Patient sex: F
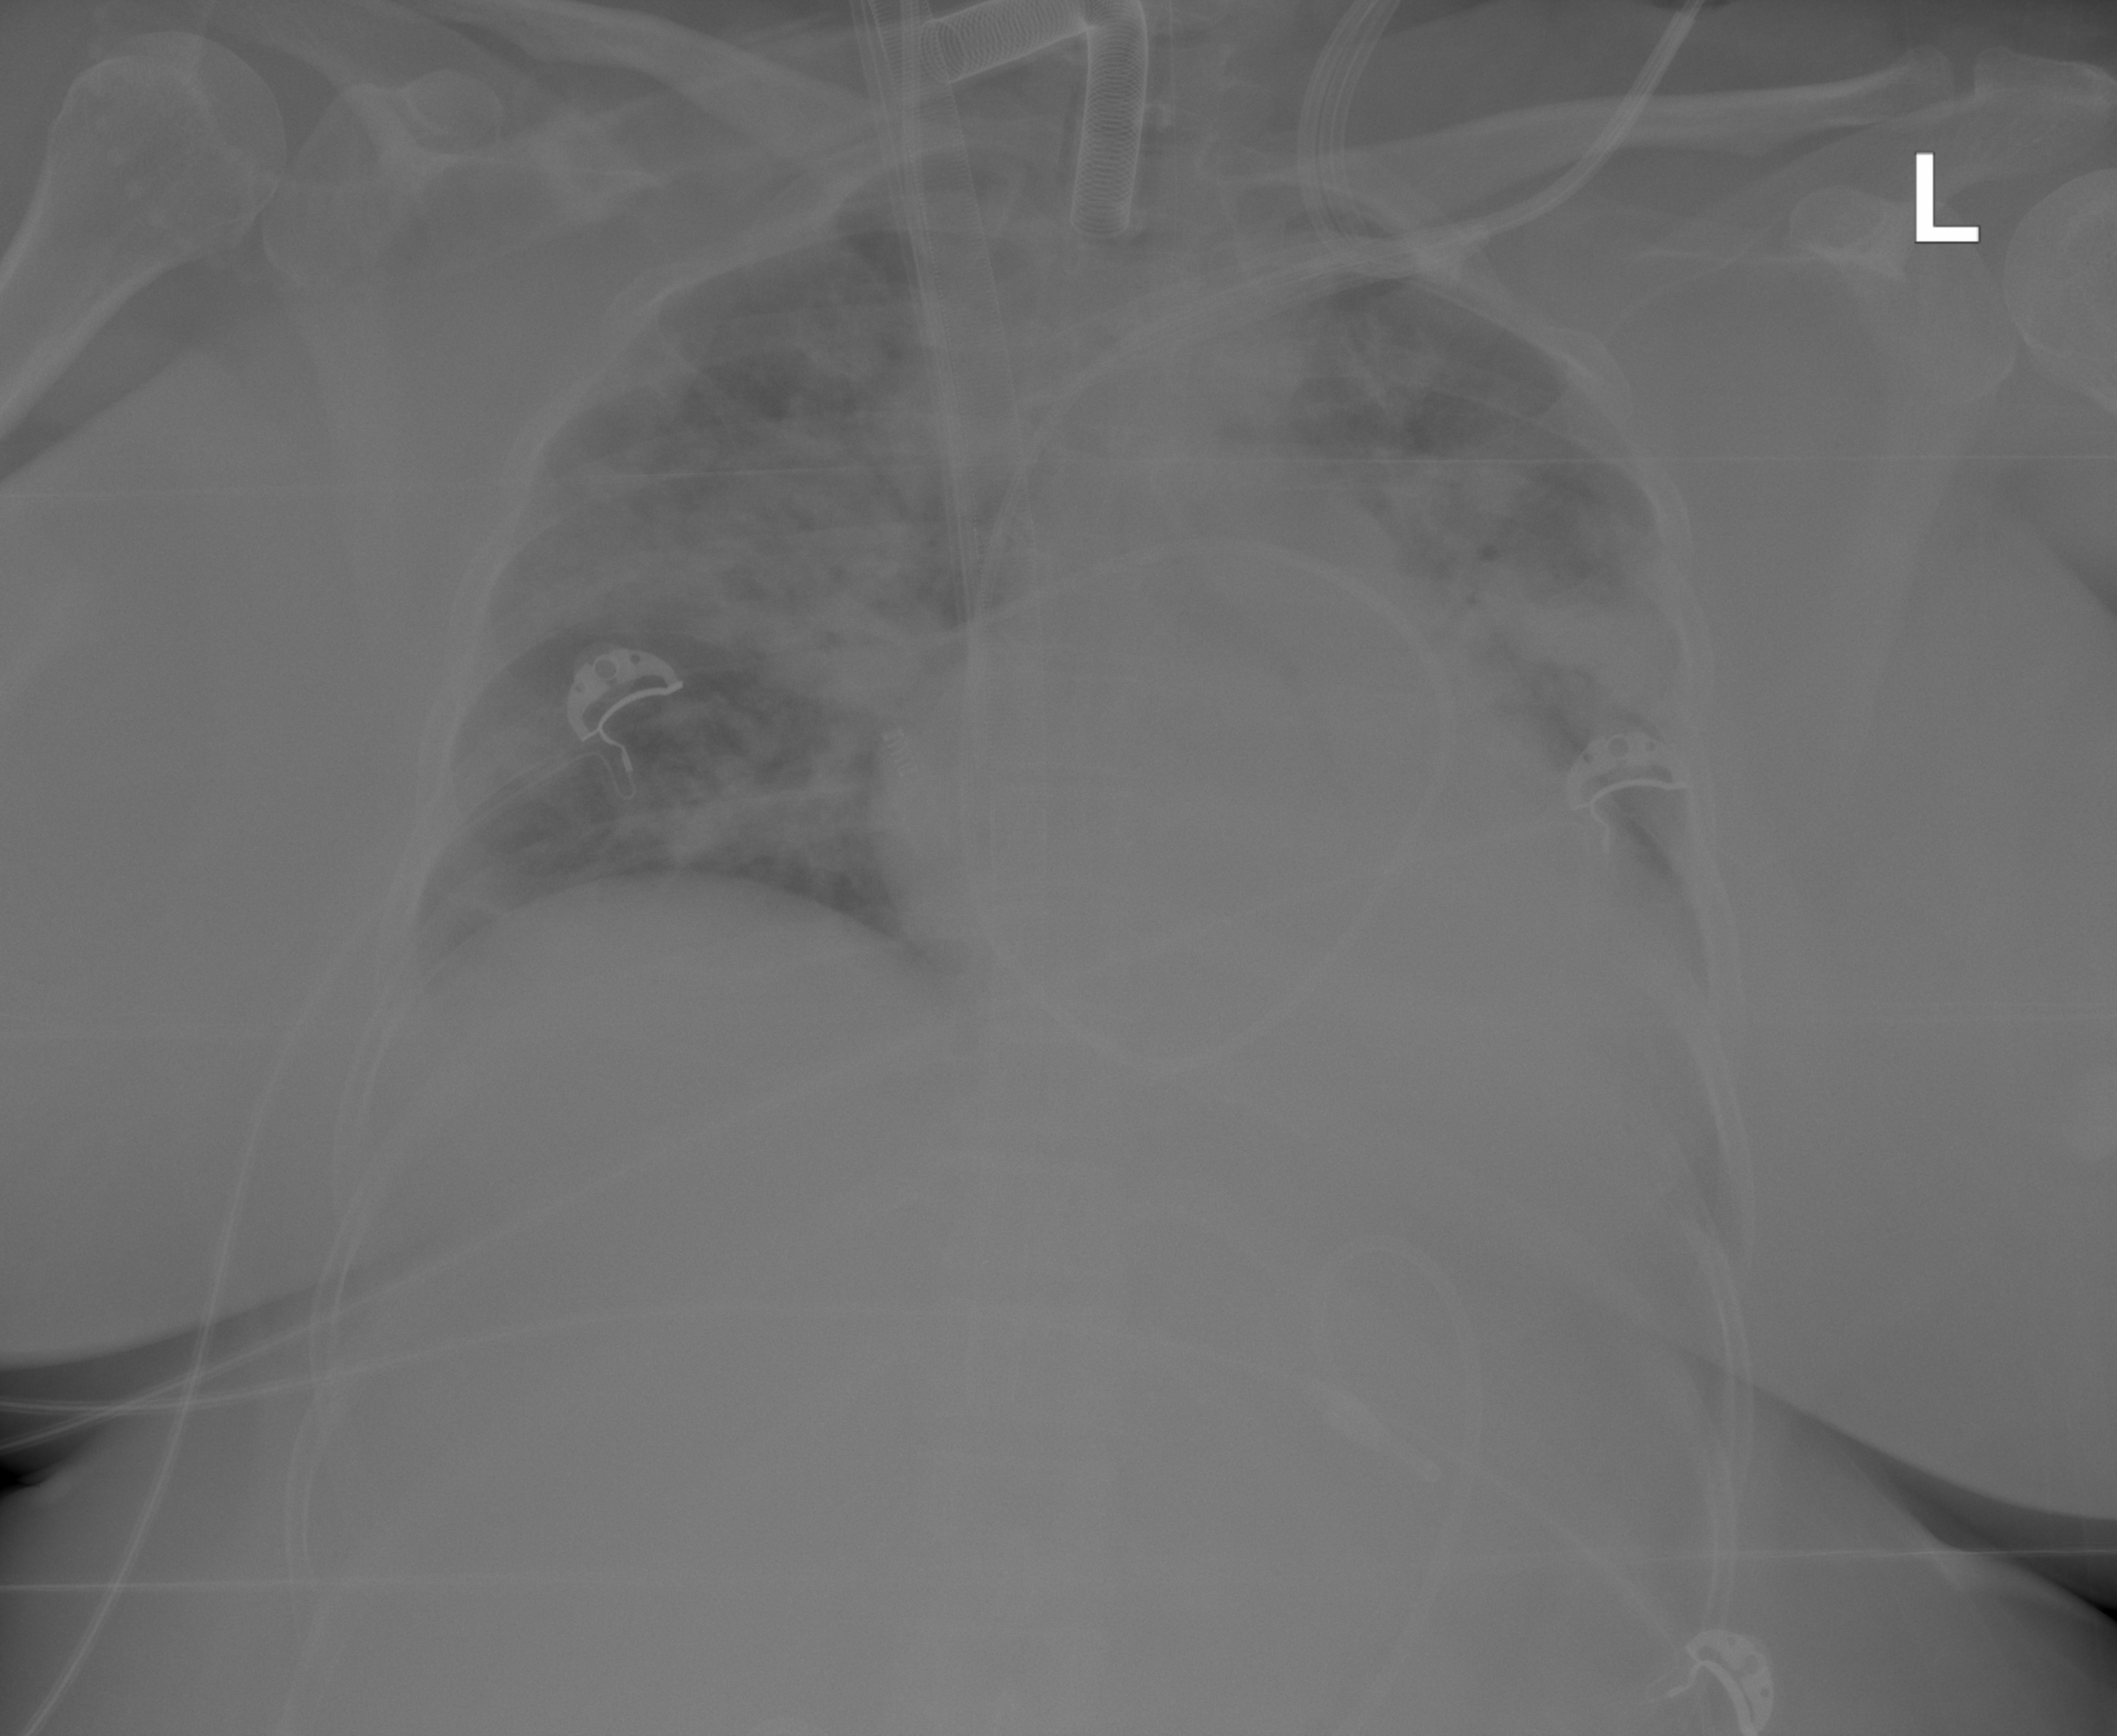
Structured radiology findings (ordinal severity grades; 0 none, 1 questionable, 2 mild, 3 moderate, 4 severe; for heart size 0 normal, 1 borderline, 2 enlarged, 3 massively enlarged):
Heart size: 1
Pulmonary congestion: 0
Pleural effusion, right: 0
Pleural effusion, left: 2
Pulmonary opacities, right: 3
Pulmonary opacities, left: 3
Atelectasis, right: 3
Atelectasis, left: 2